Interaction volume radius: 5 \u00c5
Interaction volume height: 10 \u00c5
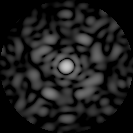
Disorder parameter: 0.7718